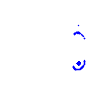
Particle: proton